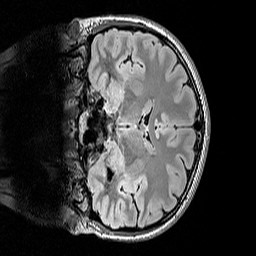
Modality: FLAIR
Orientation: coronal
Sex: female
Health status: ill
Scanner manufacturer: siemens
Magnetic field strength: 3 T
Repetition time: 5 s
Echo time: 0.388 s